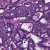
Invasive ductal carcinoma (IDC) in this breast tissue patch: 1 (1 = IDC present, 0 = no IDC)